【题型】填空题　【知识点】立体几何　【难度】easy
四面体 \(A-BCD\) 中，\(AB = CD = 5\)，\(BC = AC = AD = BD = 6\)，则此四面体外接球的表面积为\underline{\quad\quad}.
【解答】
【答案】\(\boldsymbol{\frac{97}{2}\pi}\)

\vspace{1em}
\noindent
【解析】将四面体 \(A-BCD\) 放入长方体中，使得六条棱分别为长方体六个面的面对角线，如图：

则长方体的外接球即为四面体 \(A-BCD\) 的外接球，
又长方体的体对角线即为外接球的直径 \(2R\)，
设长方体的长宽高分别为 \(a,b,c\)，
则有 \(a^2 + b^2 = 36\)，\(a^2 + c^2 = 36\)，\(b^2 + c^2 = 25\)，
所以 \(a^2 + b^2 + c^2 = \frac{97}{2} = 4R^2\)，
所以外接球的表面积为 \(4\pi R^2 = \frac{97}{2}\pi\)。
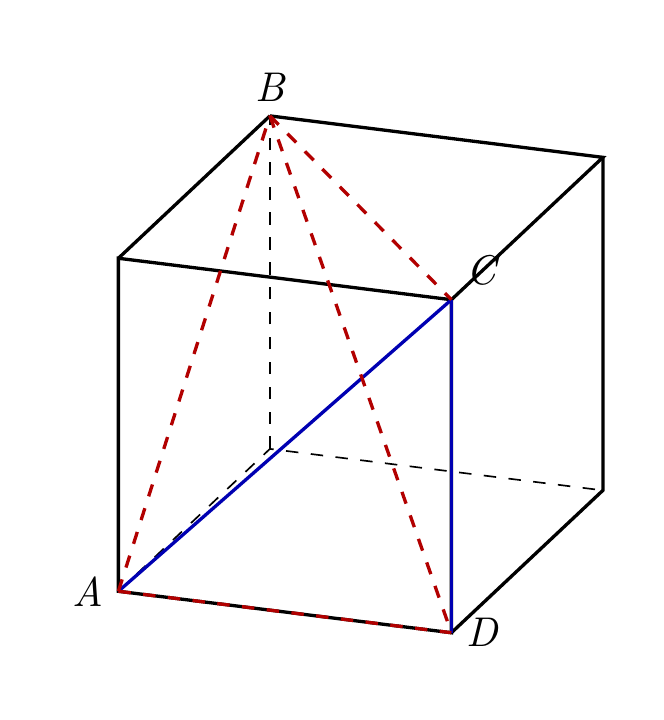